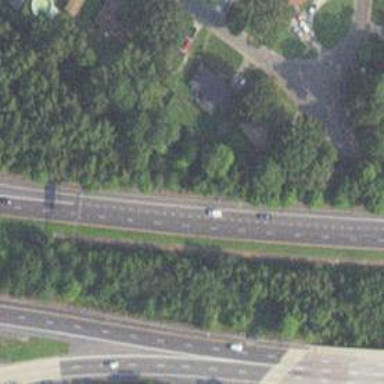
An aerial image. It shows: Motorway junction.